Interaction volume radius: 5 \u00c5
Interaction volume height: 35 \u00c5
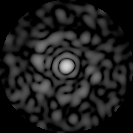
Disorder parameter: 0.8259